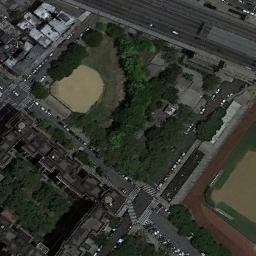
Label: baseball_diamond